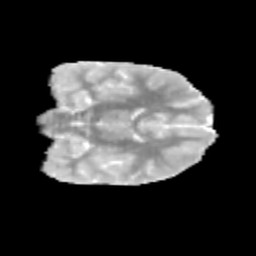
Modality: MD
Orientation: coronal
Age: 9
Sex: female
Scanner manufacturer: siemens
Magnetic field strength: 3 T
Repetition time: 3.8 s
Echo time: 0.07 s